Question: Let's say I have a list of branches, how to find a list of tree list that are singly connected together? The below diagram should illustrate my point. The input is a list of branches in a single tree, as labeled, ie. '1', '2', '3' and so on

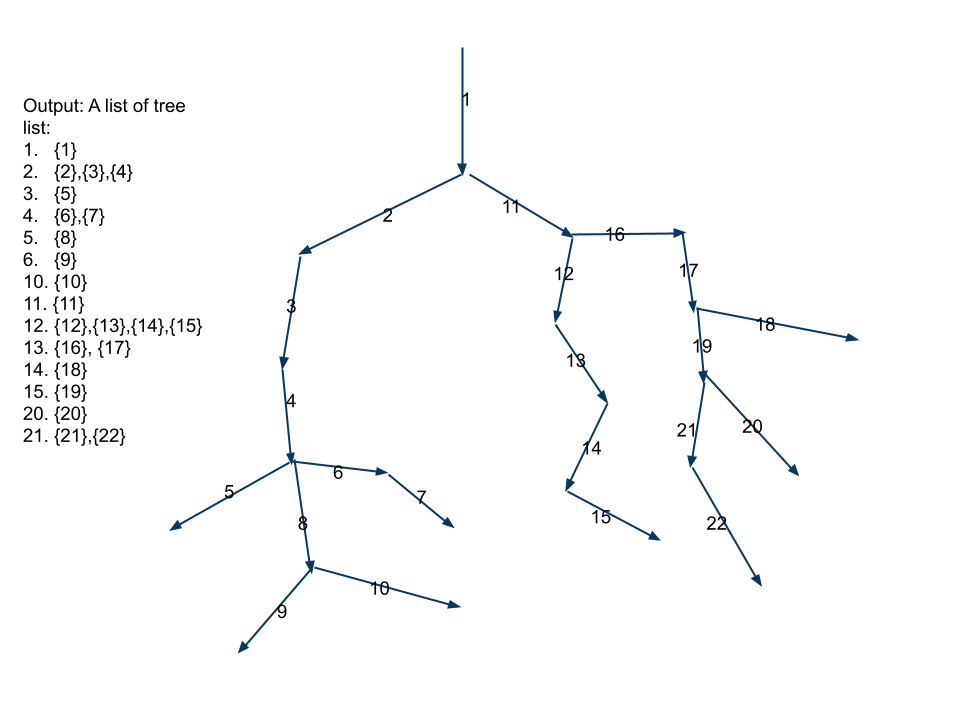
Answer: The process is as follows:
1. Create a function that accepts a tree node as a parameter
2. If the node has no children, print the value of the current node and return.
3. If the node has two children, end the current list of single node values, then recurse into the left node, then the right node
4. If the node has one child, add it to the list of values contained in the tree, then recurse into that node.
5. Continue.